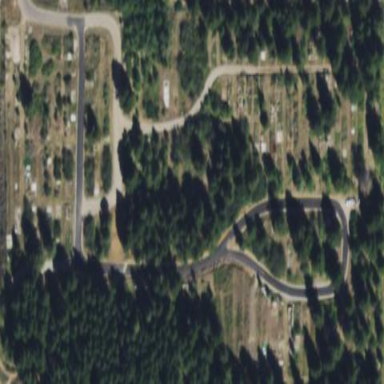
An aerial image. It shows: Cemetery.